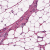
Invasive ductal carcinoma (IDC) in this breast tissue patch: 0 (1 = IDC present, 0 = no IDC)